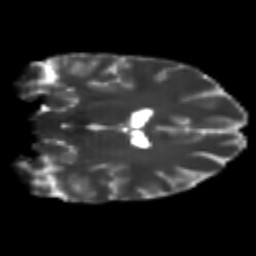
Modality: T2w
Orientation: coronal
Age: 22
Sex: female
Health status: healthy
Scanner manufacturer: philips
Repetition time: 7.474 s
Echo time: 0.08753 s